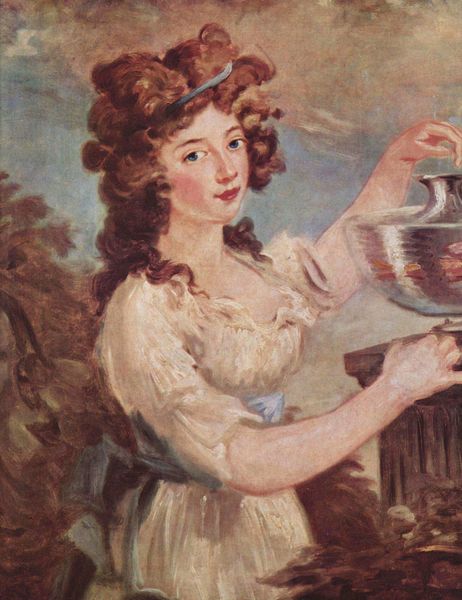
Titel: Porträt einer jungen Dame mit Goldfischen
Künstler: Carl Fredric von Breda
Standort: Göteborg
Institution: Göteborgs Konstmuseum
Schlagwörter: baum, blau, blätter, gemälde, hand, himmel, wasser, weiß, wolken, bäume, gelb, landschaft, mädchen, äste, ausschnitt, blumen, braun, busen, frau, frisur, haar, hintergrund, kleid, mund, nase, schwarz, säule, blick, dame, gürtel, rot, wolke, schleife, hemd, jung, arm, arme, augen, band, barock, bluse, gesicht, leinen, schale, silber, sockel, bild, bildnis, hände, portrait, porträt, ast, natur, spiegelung, auge, haare, halbfigur, stoff, stoffe, blatt, pflanzen, augenbrauen, haarreif, lippen, locken, mittelscheitel, rokoko, rosa, schminke, seide, wald, arbeit, brunnen, rund, amphore, garten, kanne, krug, vase, schärpe, lächeln, topf, wangen, tüll, arbeiten, idylle, haarband, weib, glanz, rüsche, rüschen, augenbraue, oberkörper, geschminkt, masche, wei, außen, gefäß, draußen, portait, fisch, rote haare, frei, außenraum, pokal, stumpf, taft, fische, goldfische, lieblich, brünette, braunhaarig, pandora, taillenschleife, haare,kleid